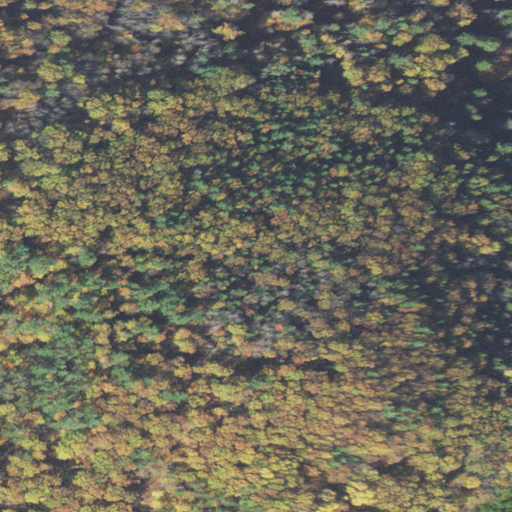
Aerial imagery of ridge(s) in New Hampshire named Pinneo Hill containing evergreen forest, deciduous forest, and mixed forest